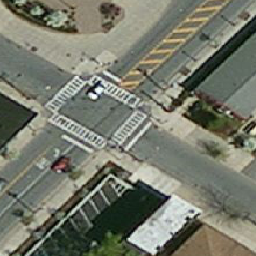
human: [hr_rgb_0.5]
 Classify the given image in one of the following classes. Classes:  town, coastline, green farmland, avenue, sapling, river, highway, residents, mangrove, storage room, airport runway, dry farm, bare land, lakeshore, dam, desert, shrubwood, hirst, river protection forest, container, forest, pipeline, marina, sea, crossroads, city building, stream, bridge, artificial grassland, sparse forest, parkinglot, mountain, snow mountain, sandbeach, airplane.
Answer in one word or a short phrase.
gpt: crossroads